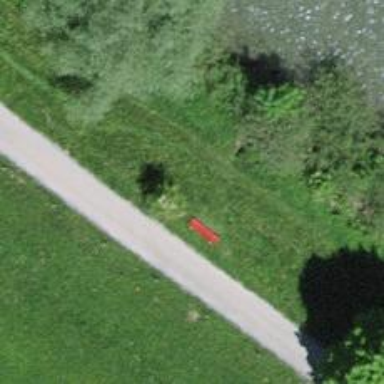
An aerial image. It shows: Bench.